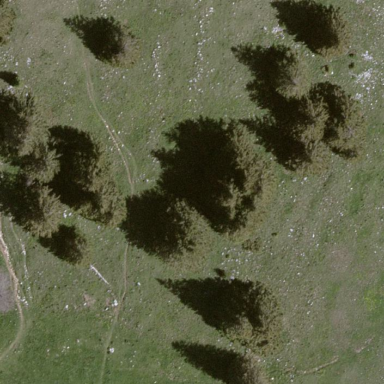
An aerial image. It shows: Forest with needle-leaved trees.